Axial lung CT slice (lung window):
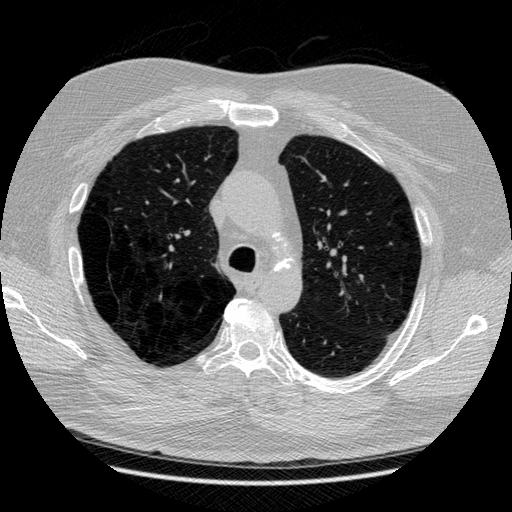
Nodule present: no